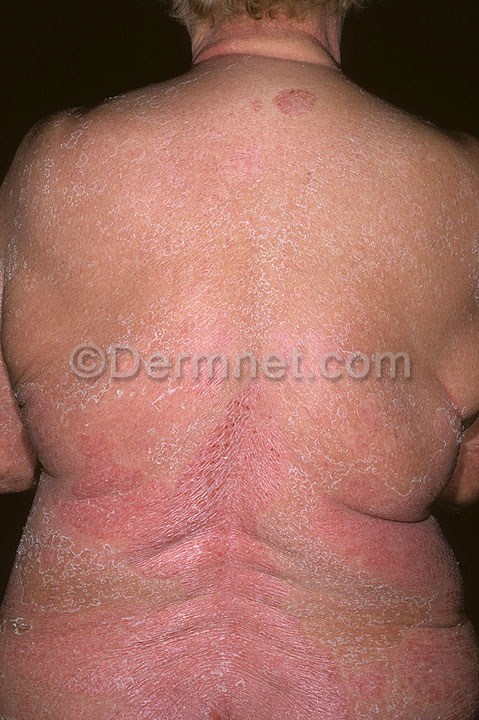
Disease: Psoriasis pictures Lichen Planus and related diseases